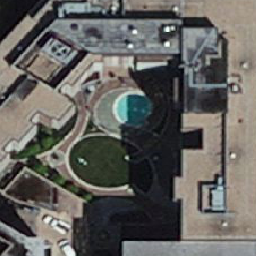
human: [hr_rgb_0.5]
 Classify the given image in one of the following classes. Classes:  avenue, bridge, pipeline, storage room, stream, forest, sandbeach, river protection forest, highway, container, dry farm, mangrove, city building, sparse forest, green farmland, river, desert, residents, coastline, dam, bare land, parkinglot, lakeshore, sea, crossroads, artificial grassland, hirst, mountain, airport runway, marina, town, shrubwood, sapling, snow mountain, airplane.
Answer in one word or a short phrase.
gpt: city building